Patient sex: M
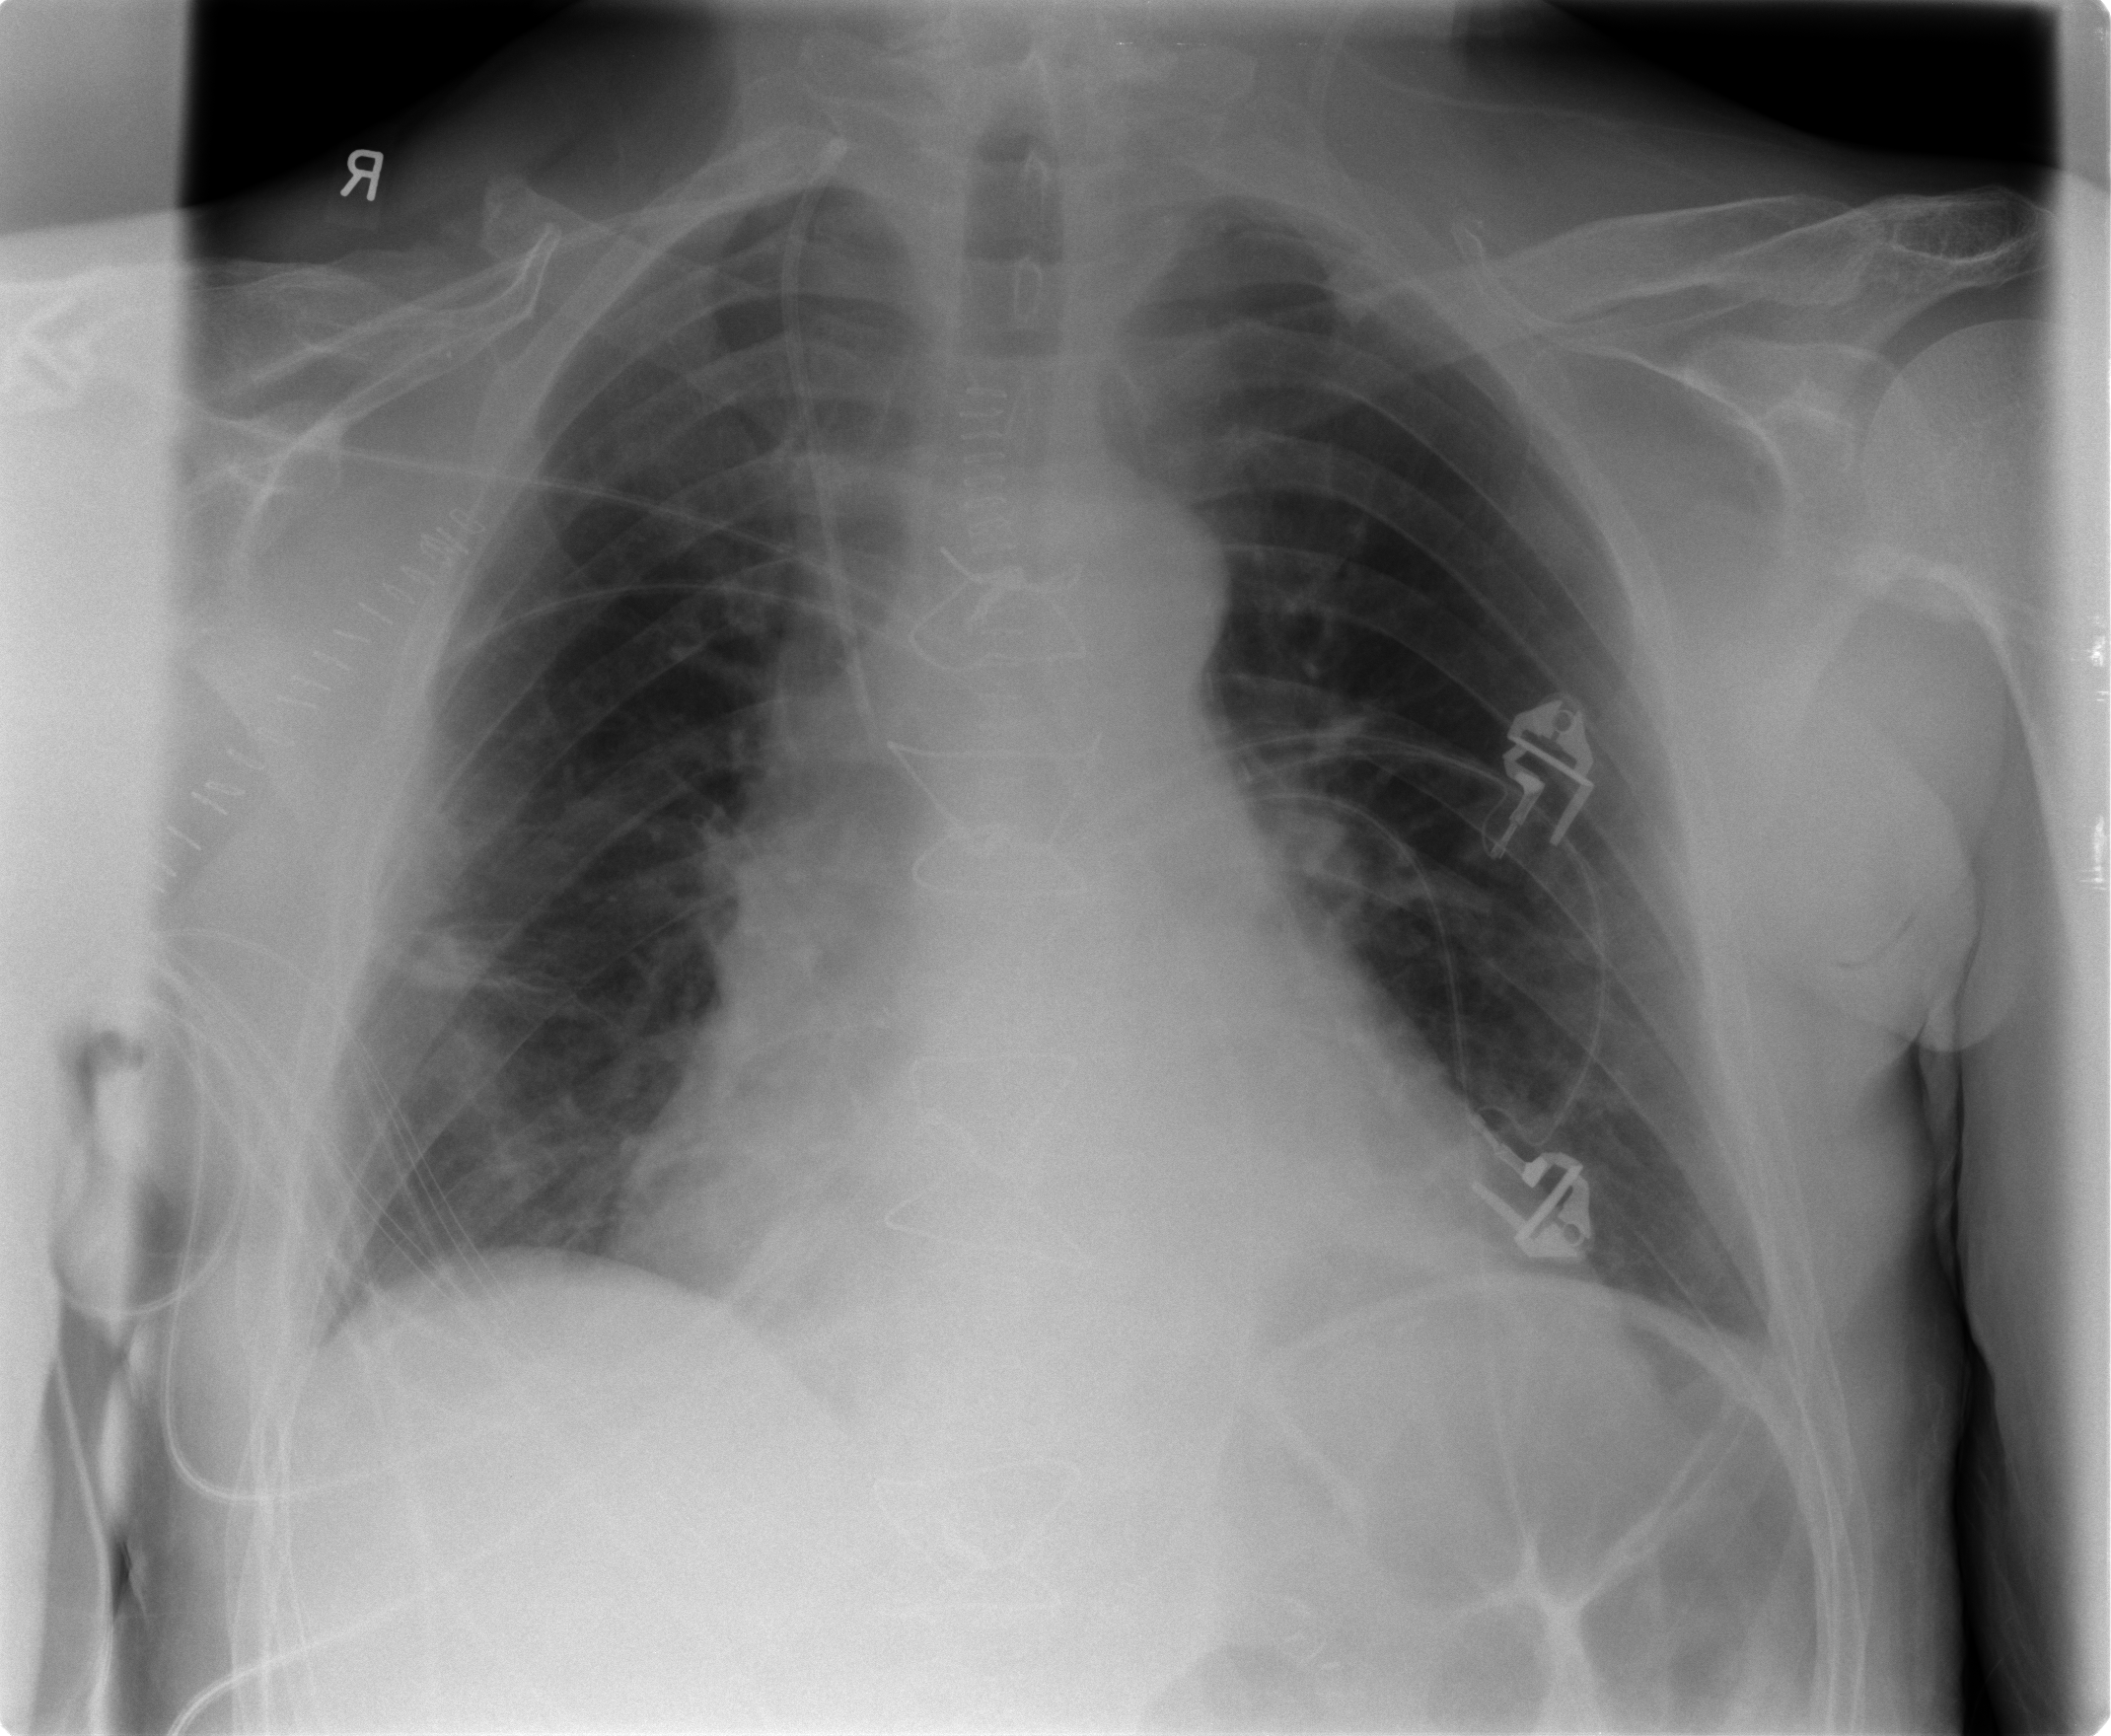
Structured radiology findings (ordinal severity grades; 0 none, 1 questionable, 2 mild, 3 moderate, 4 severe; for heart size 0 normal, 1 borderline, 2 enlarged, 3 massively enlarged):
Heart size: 2
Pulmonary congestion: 1
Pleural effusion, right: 1
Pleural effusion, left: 0
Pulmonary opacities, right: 0
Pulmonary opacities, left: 0
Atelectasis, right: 2
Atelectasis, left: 0